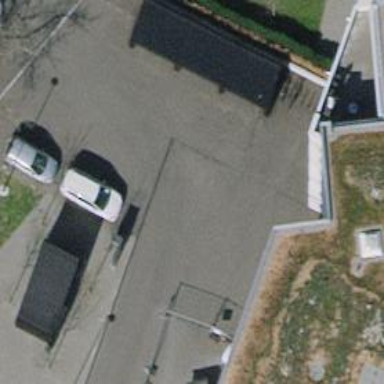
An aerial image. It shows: Bicycle parking area.